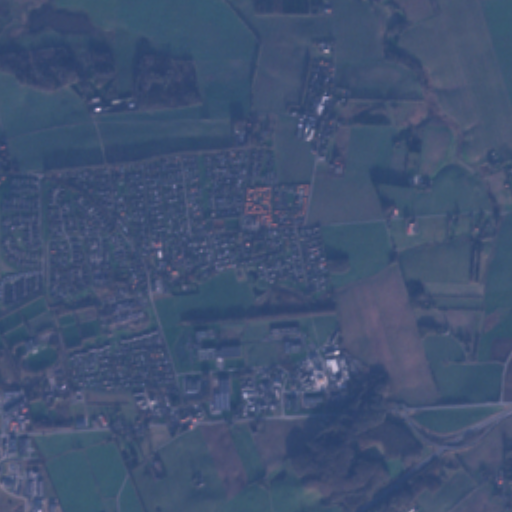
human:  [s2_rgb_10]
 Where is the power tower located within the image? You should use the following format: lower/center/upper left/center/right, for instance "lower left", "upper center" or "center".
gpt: The power tower is located in the center right of the image.
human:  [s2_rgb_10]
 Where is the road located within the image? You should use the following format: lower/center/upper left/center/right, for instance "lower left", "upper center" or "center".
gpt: There is no road in the image.